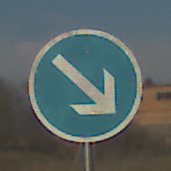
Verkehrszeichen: VorgeschriebeneVorbeifahrtRechts
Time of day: MorningAfternoon
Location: Outdoor (Nature)
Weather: Clear
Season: NotSpecified
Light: Natural